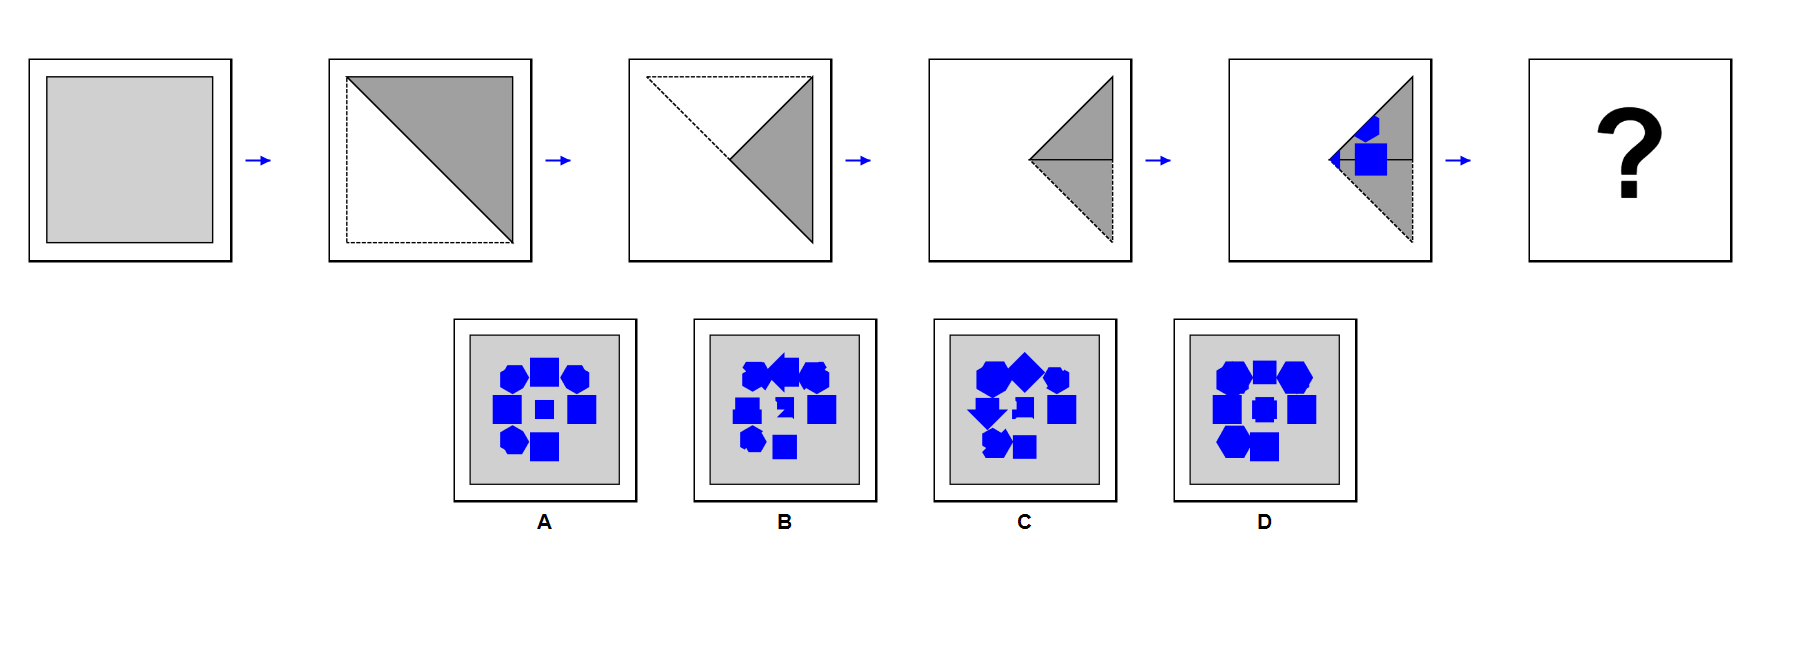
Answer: A